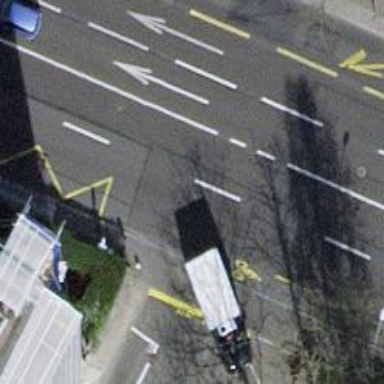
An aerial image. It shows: Sidewalk made of asphalt leading to platform for public transport.